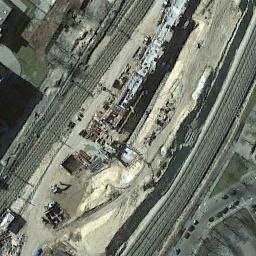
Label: railway